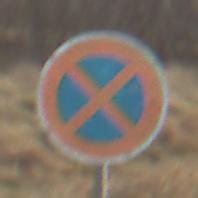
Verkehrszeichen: AbsolutesHalteverbot
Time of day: MorningAfternoon
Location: Outdoor (Nature)
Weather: PartlyCloudy
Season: NotSpecified
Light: Natural